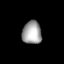
Tissue: prostate
Cell type: Fibroblasts
Senescence score: 0.7015
Nuclear area (px): 434
Mean DAPI intensity: 162.903